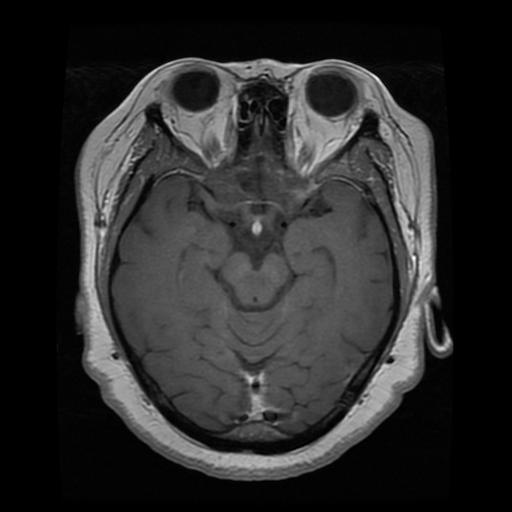
Label: pituitary